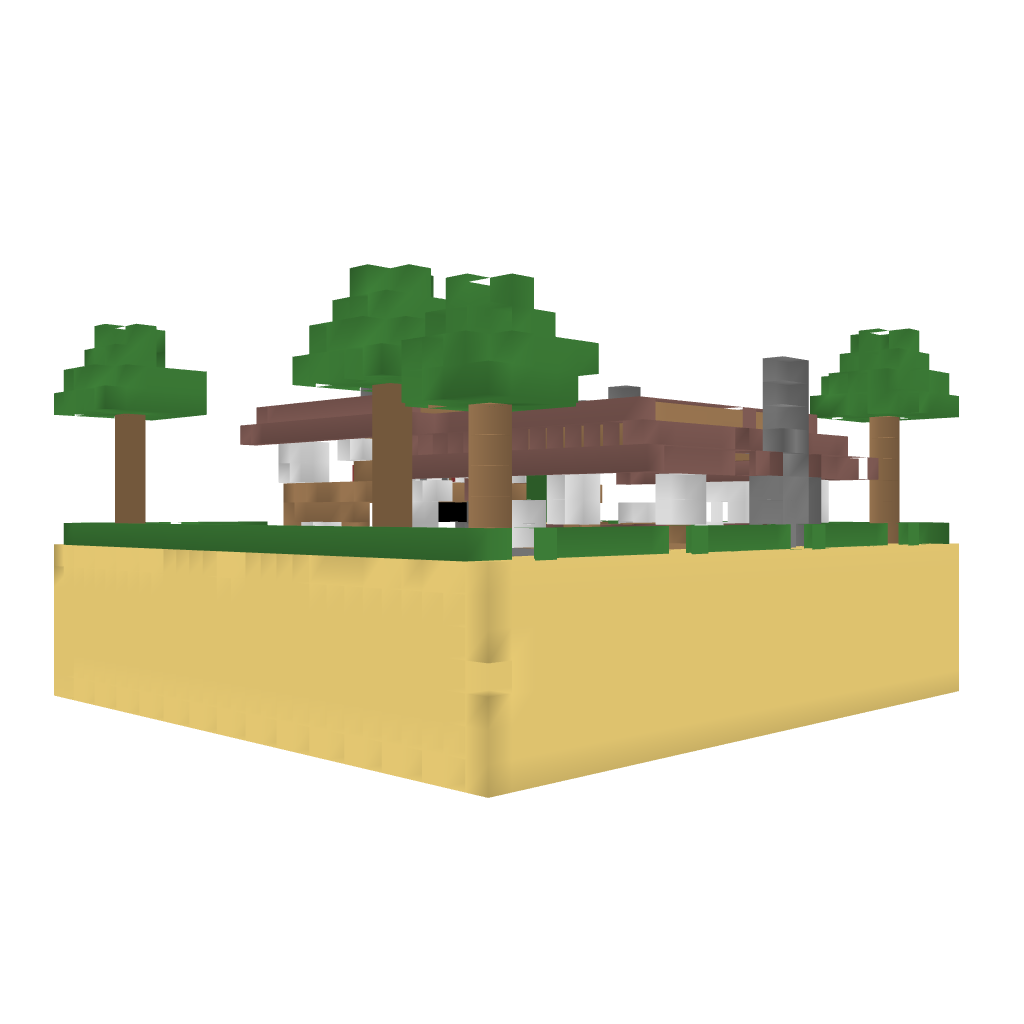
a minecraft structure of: The Sonoran by BrightPROPERTIES bad low quality